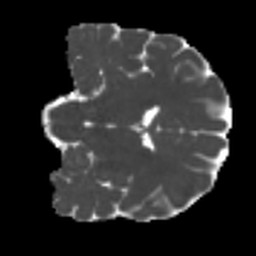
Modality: MD
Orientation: coronal
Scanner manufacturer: siemens
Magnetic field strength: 3 T
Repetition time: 4 s
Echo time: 0.0594 s